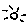
Label: sun